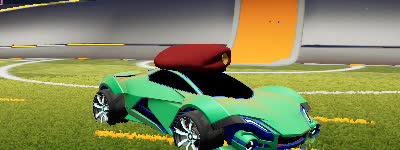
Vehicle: werewolf